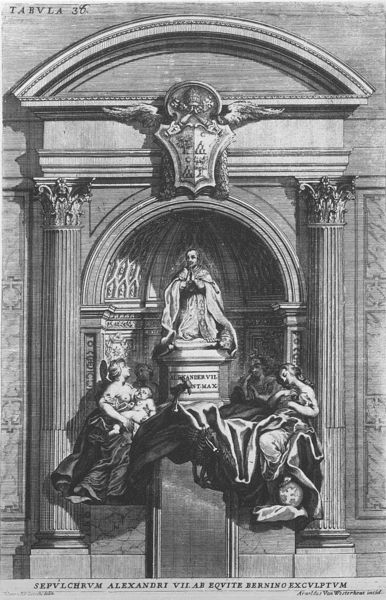
Titel: Grabmal für Papst Alexander VII.
Künstler: Alessandro Specchi
Institution: Vatikan, Biblioteca Apostolica Vaticana
Schlagwörter: säule, säulen, architektur, bogen, papst, inschrift, nische, denkmal, portal, wappen, grab, heilige, maria, korinthisch, kupferstich, abbildung, bernini, alexander vii